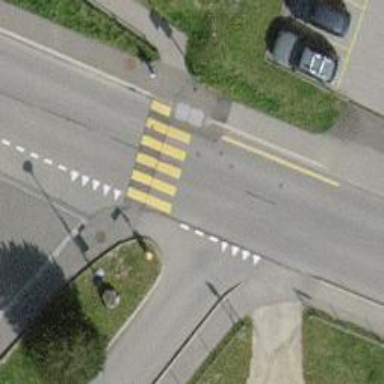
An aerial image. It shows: Marked road crossing.